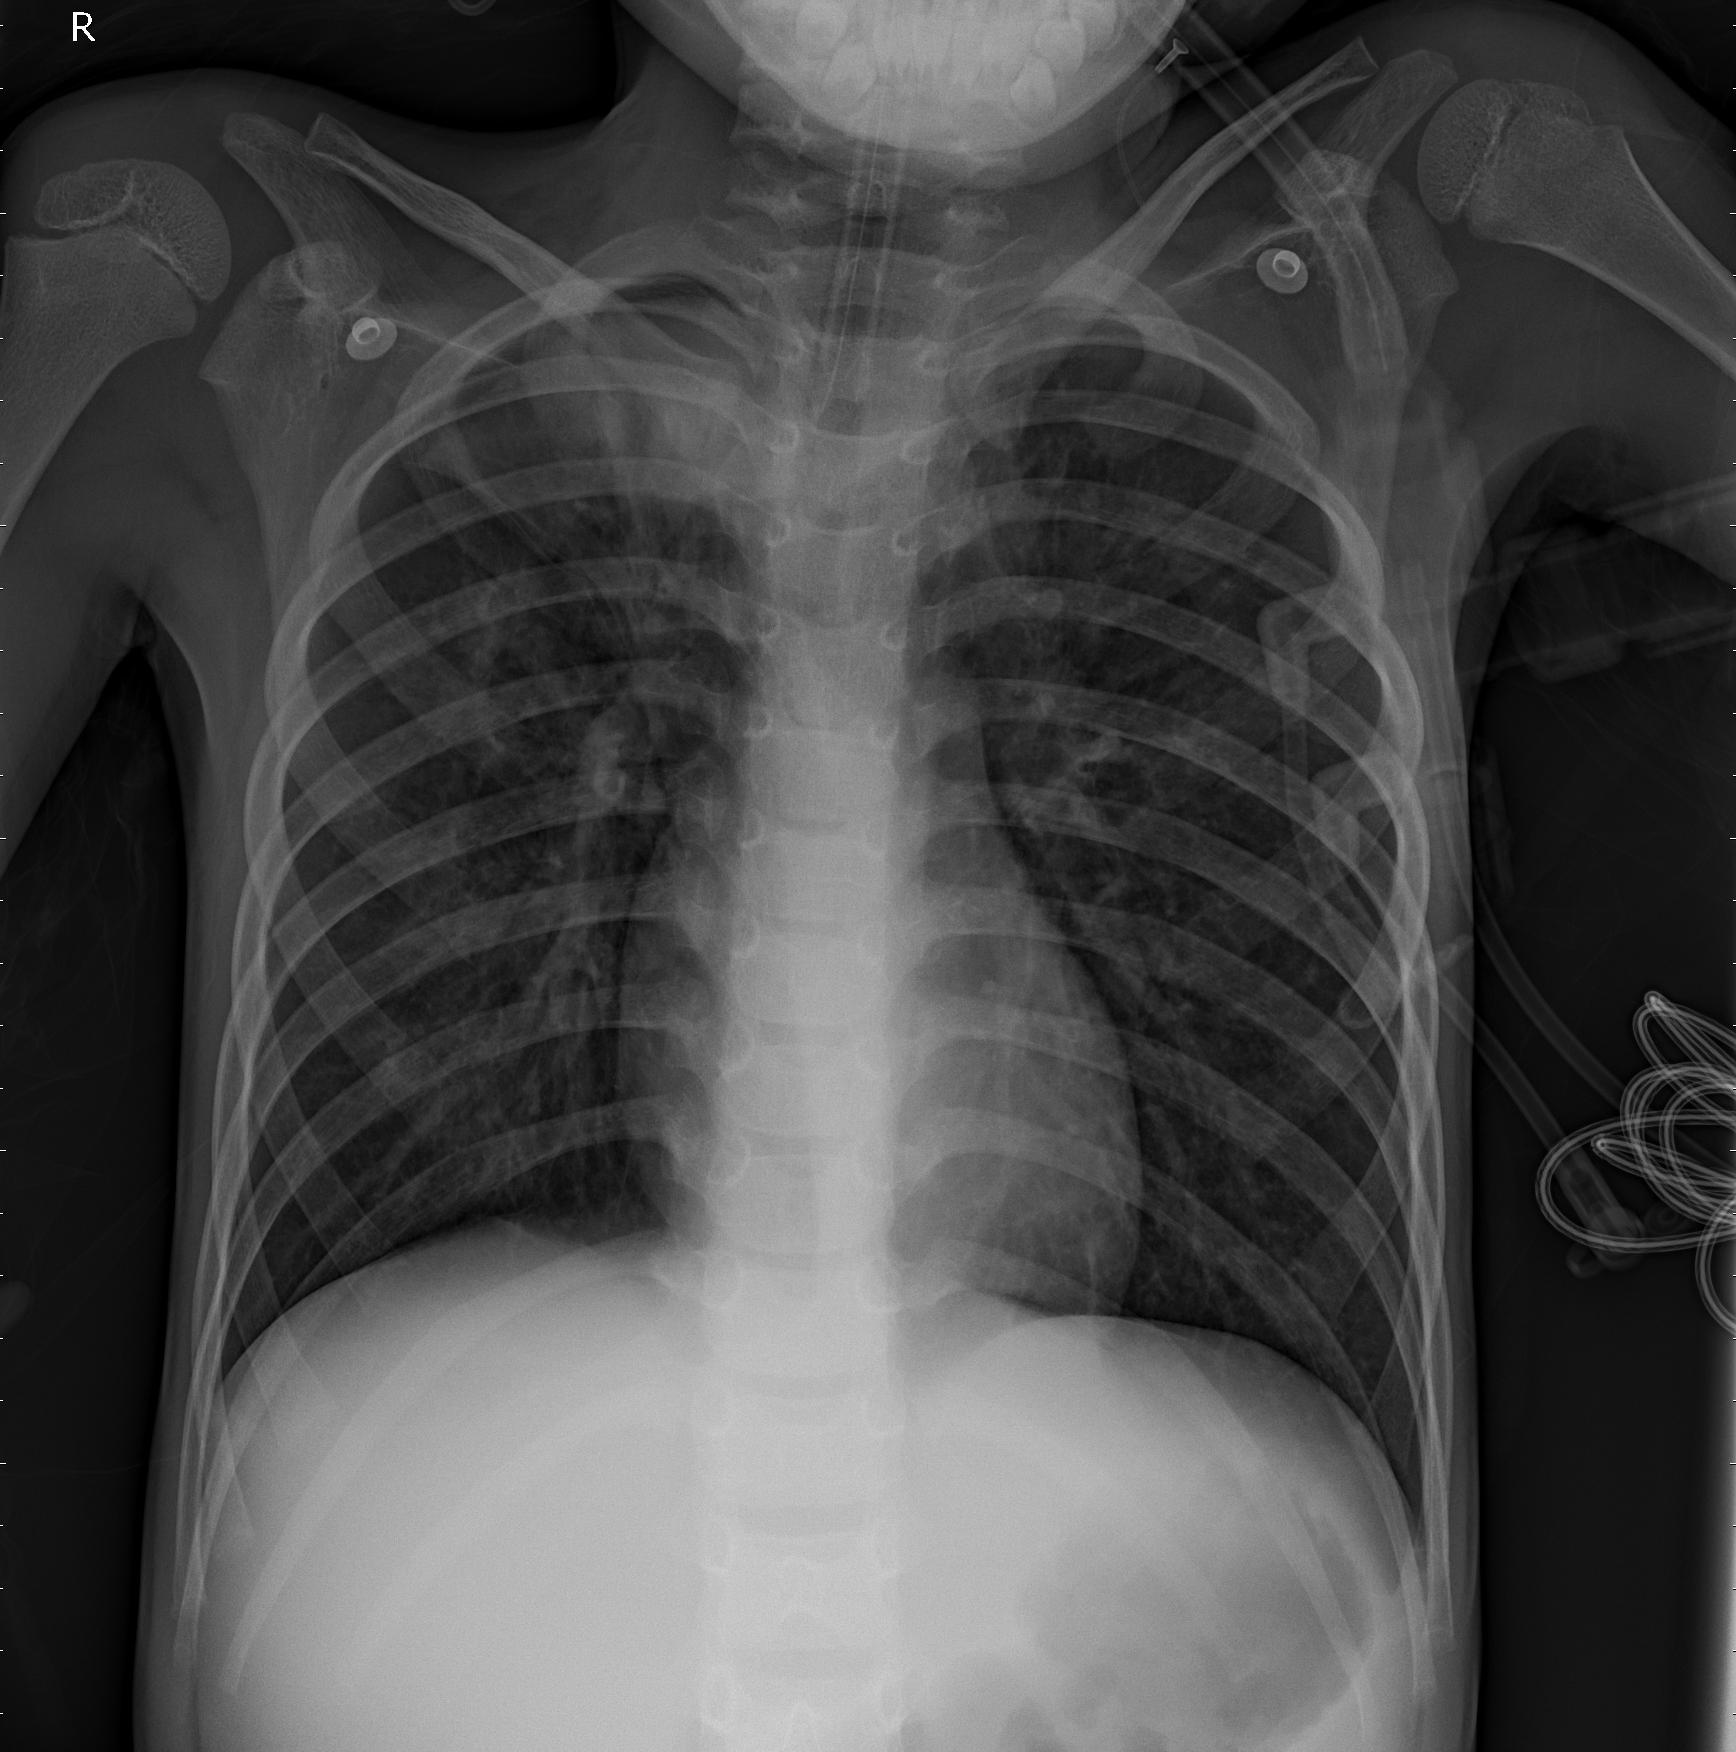
Diagnosis: PNEUMONIA